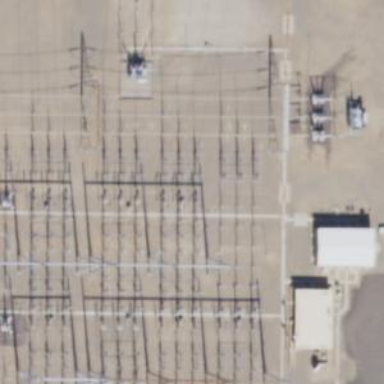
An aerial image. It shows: Switch used for power control.